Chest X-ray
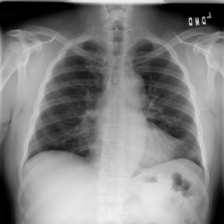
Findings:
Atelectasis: negative
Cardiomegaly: negative
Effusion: negative
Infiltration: positive
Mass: negative
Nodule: negative
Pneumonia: negative
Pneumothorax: negative
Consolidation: negative
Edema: negative
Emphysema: negative
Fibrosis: positive
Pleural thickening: negative
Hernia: negative